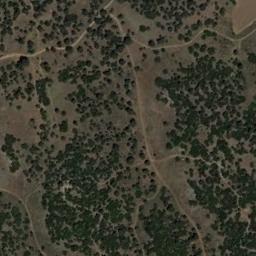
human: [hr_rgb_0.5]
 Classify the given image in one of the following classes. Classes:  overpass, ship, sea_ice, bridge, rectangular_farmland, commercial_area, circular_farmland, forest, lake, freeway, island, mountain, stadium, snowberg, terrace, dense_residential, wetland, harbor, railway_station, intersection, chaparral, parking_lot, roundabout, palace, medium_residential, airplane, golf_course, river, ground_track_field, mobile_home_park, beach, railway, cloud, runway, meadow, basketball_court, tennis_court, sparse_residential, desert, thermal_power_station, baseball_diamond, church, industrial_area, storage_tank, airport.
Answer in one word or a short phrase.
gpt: chaparral